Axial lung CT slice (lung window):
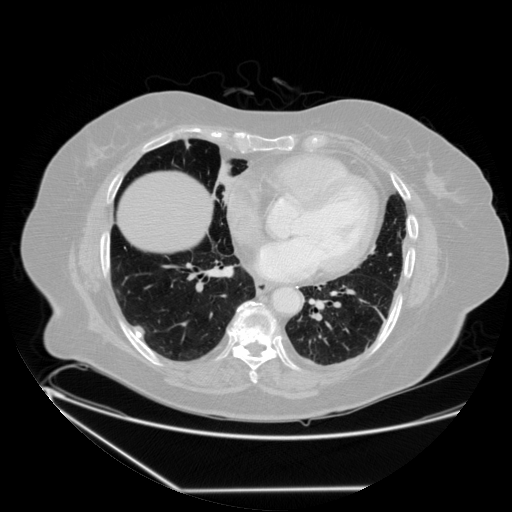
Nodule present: no